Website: bh-photo
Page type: address-validator
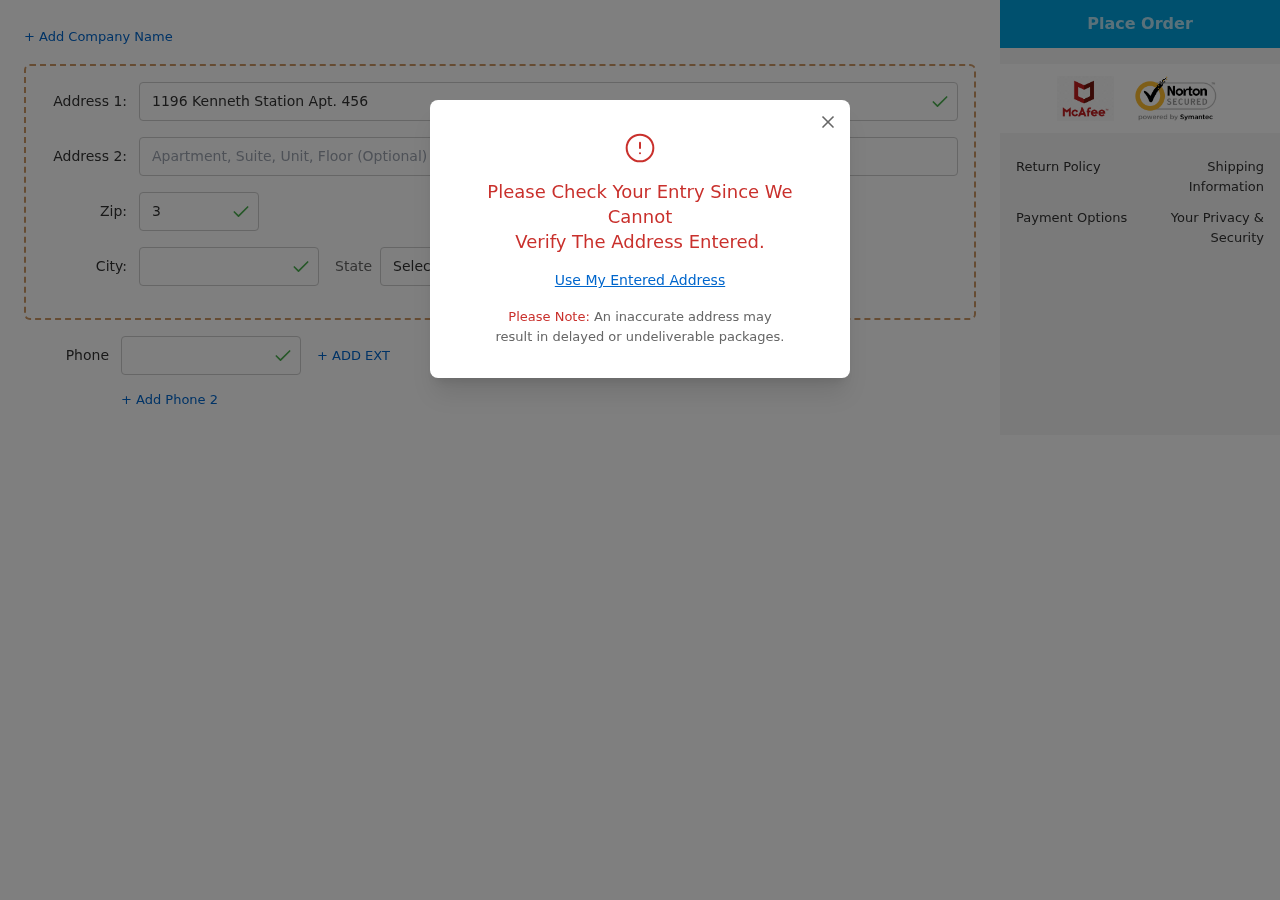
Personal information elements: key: PII_CITY
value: West Scottport
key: PII_PHONE
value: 3406112850
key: PII_POSTCODE
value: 30646
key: PII_STATE_ABBR
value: WV
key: PII_STREET
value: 1196 Kenneth Station Apt. 456